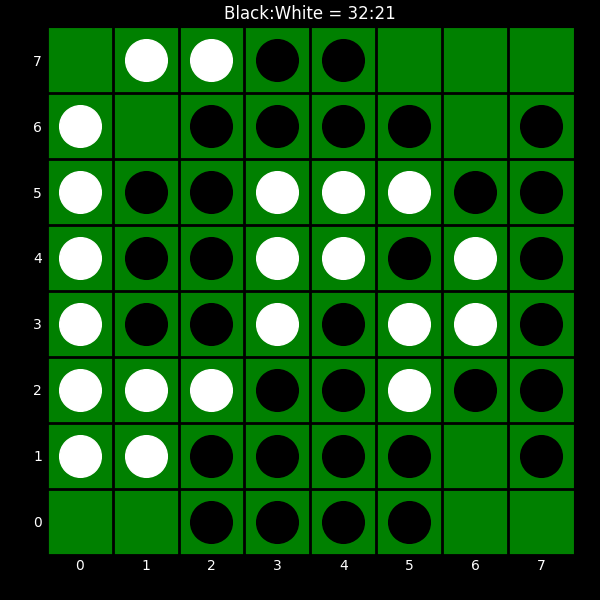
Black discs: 32
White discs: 21